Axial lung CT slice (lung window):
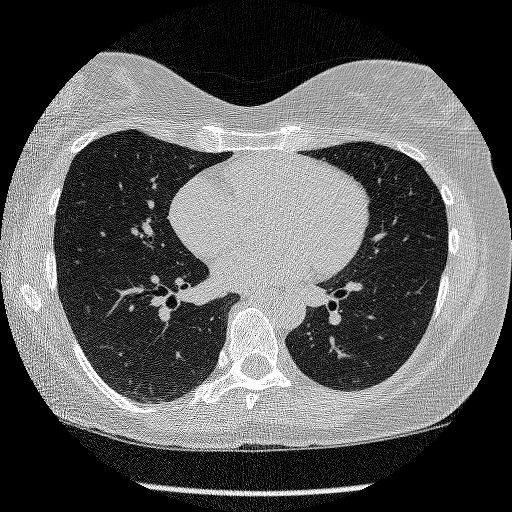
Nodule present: no